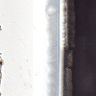
Metastatic tissue present: no